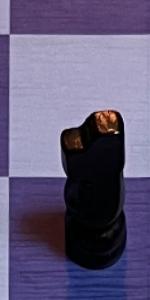
Label: Knight_Black